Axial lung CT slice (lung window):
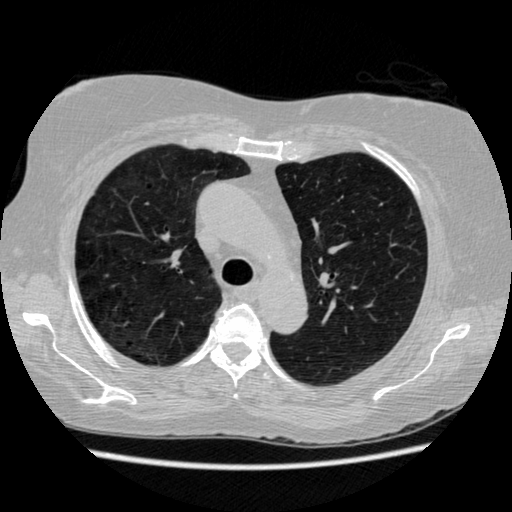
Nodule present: no